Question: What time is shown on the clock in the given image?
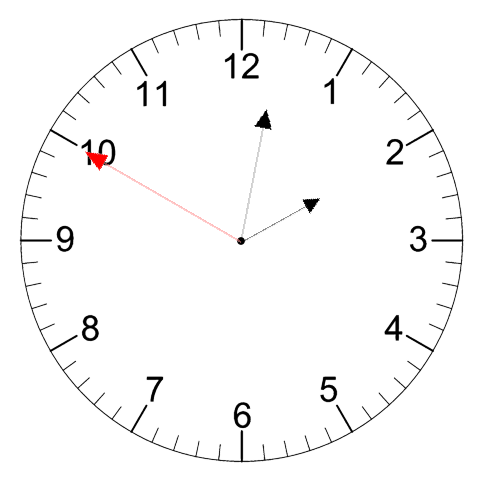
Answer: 02:01:50